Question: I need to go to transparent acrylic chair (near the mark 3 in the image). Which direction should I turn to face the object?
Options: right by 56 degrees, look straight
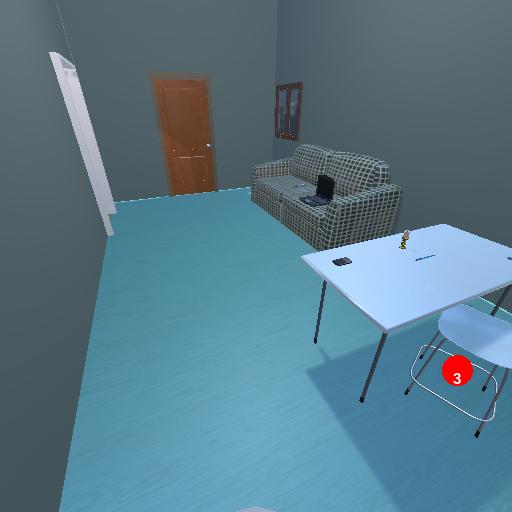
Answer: right by 56 degrees